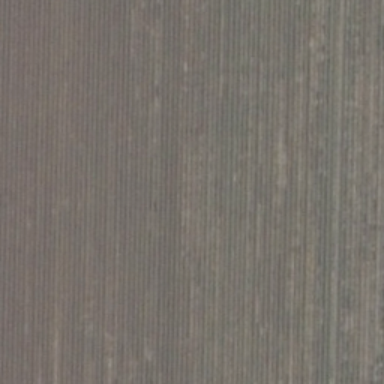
There is a piece of formland .